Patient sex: M
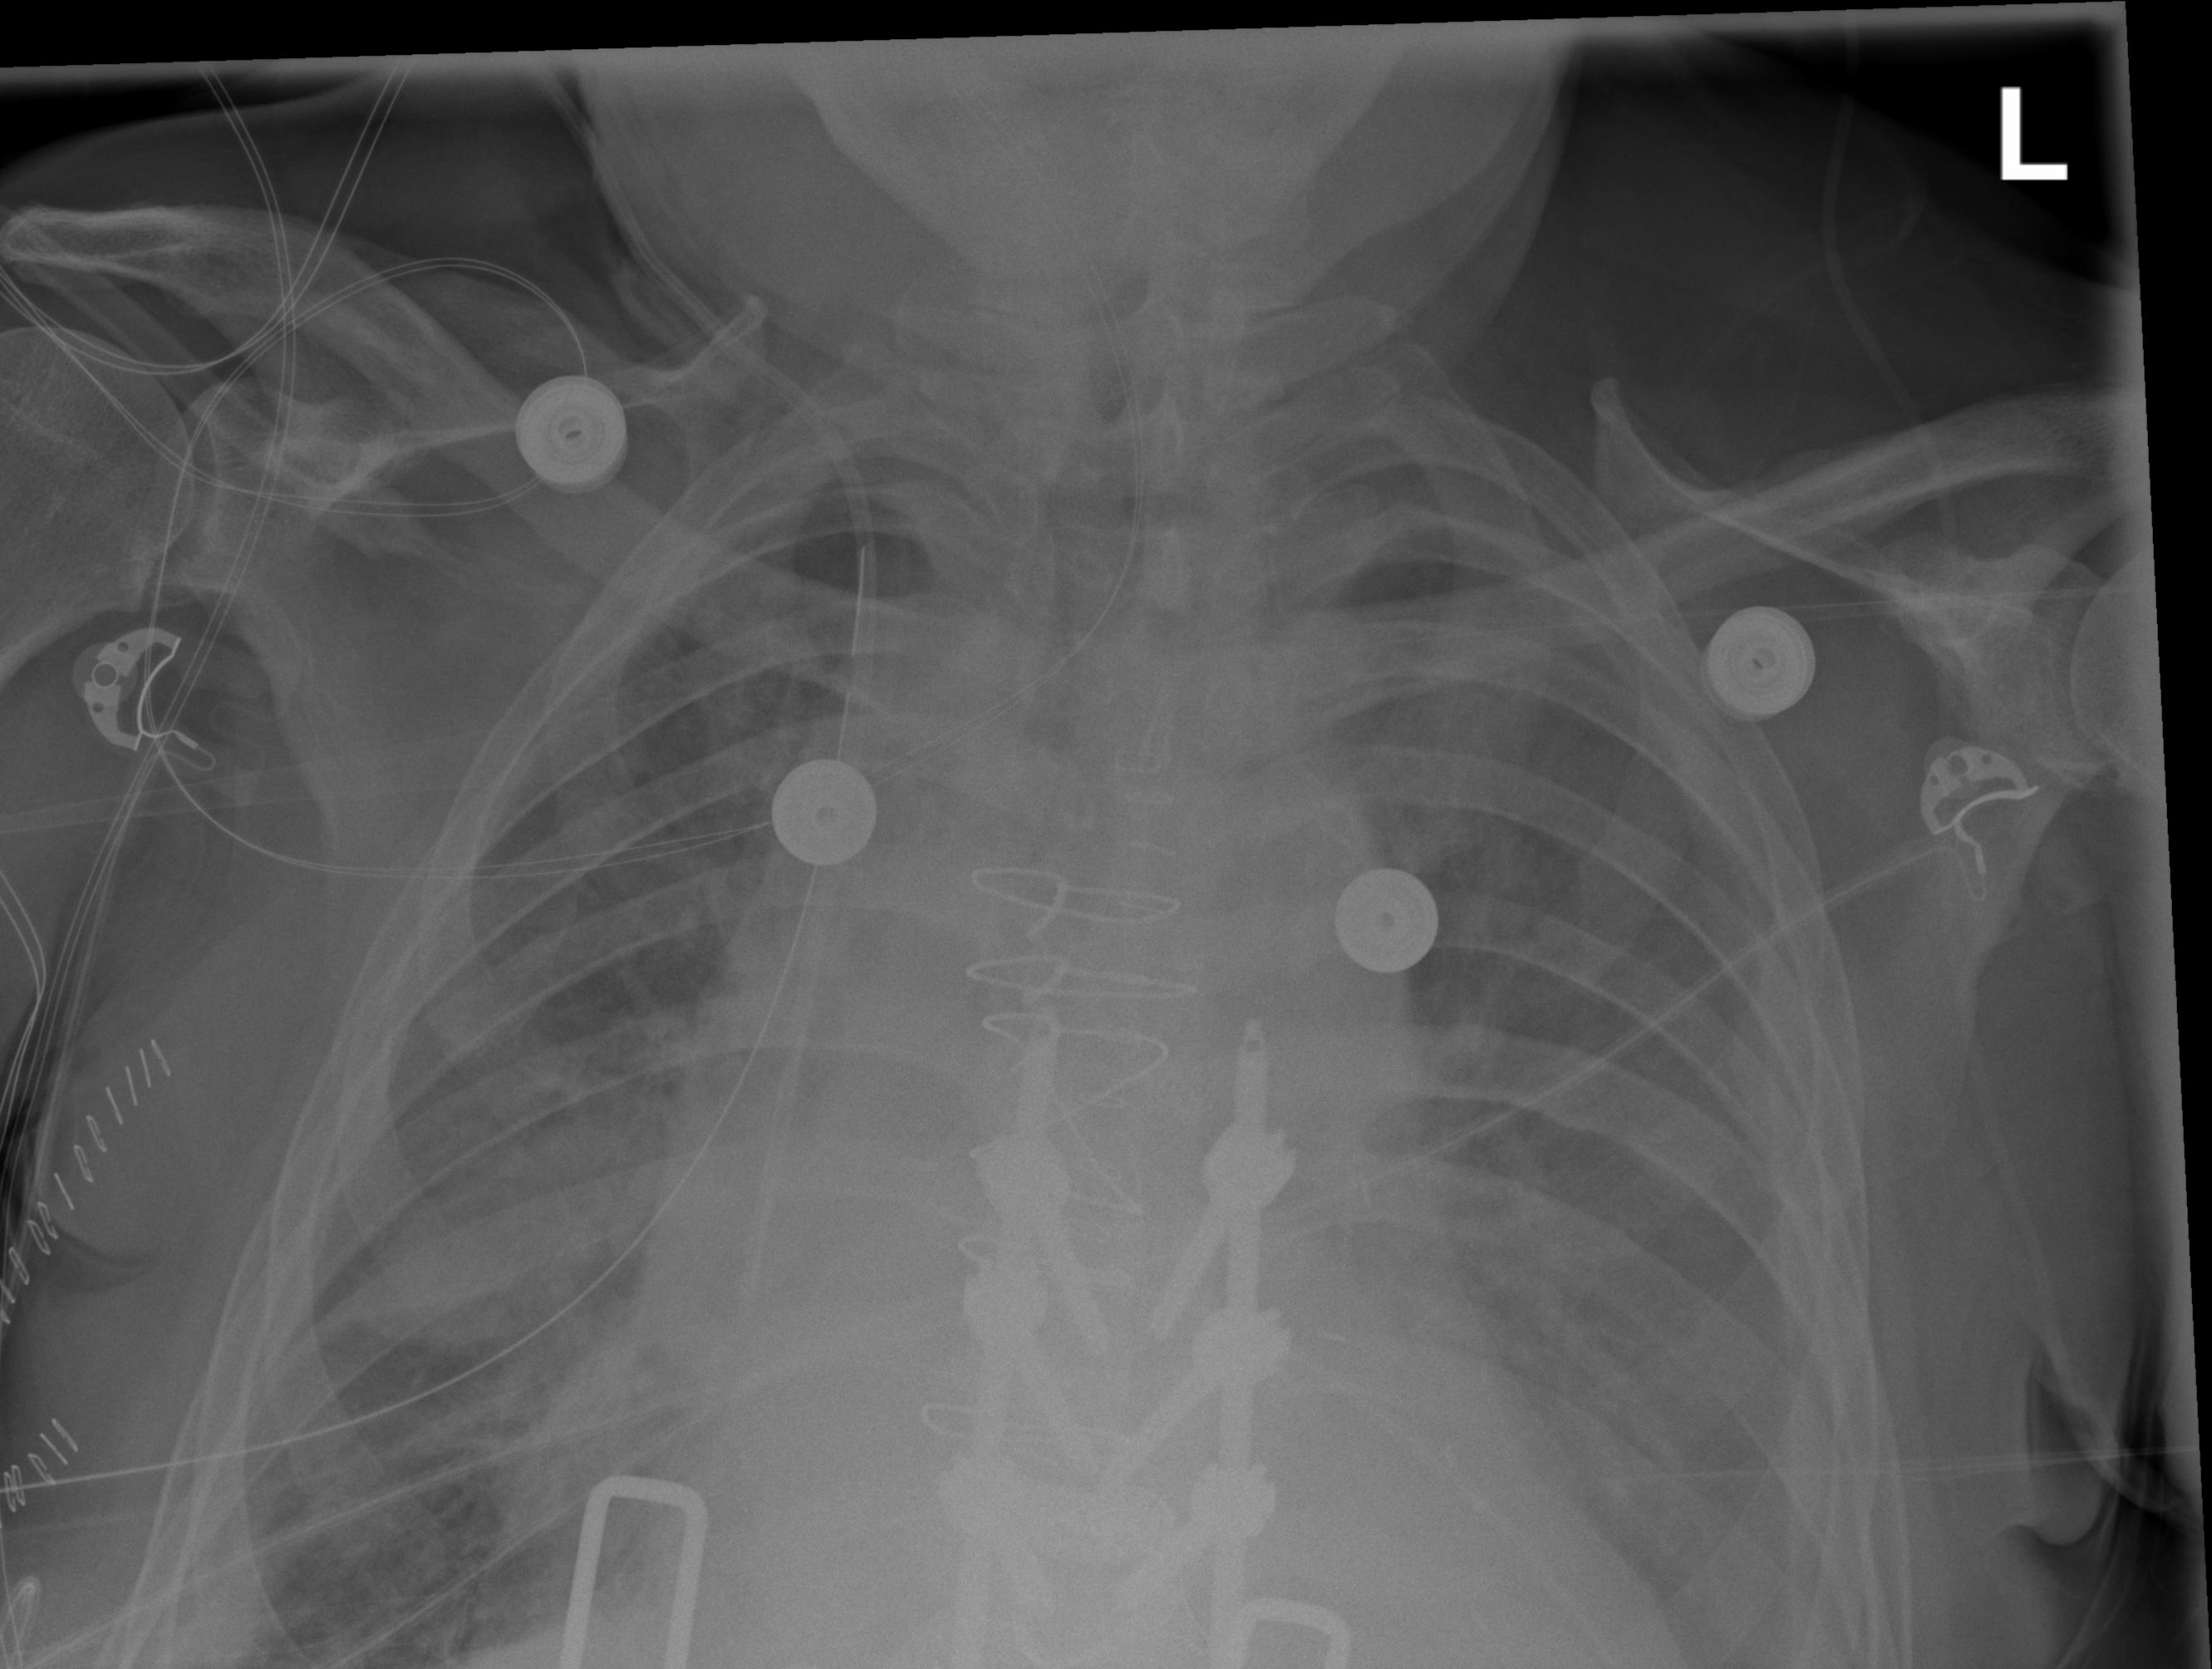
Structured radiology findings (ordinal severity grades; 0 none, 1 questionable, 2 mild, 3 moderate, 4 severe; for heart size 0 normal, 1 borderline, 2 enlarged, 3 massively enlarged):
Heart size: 2
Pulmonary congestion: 0
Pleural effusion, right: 0
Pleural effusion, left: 2
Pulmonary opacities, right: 2
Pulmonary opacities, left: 0
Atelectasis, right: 2
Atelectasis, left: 0